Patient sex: M
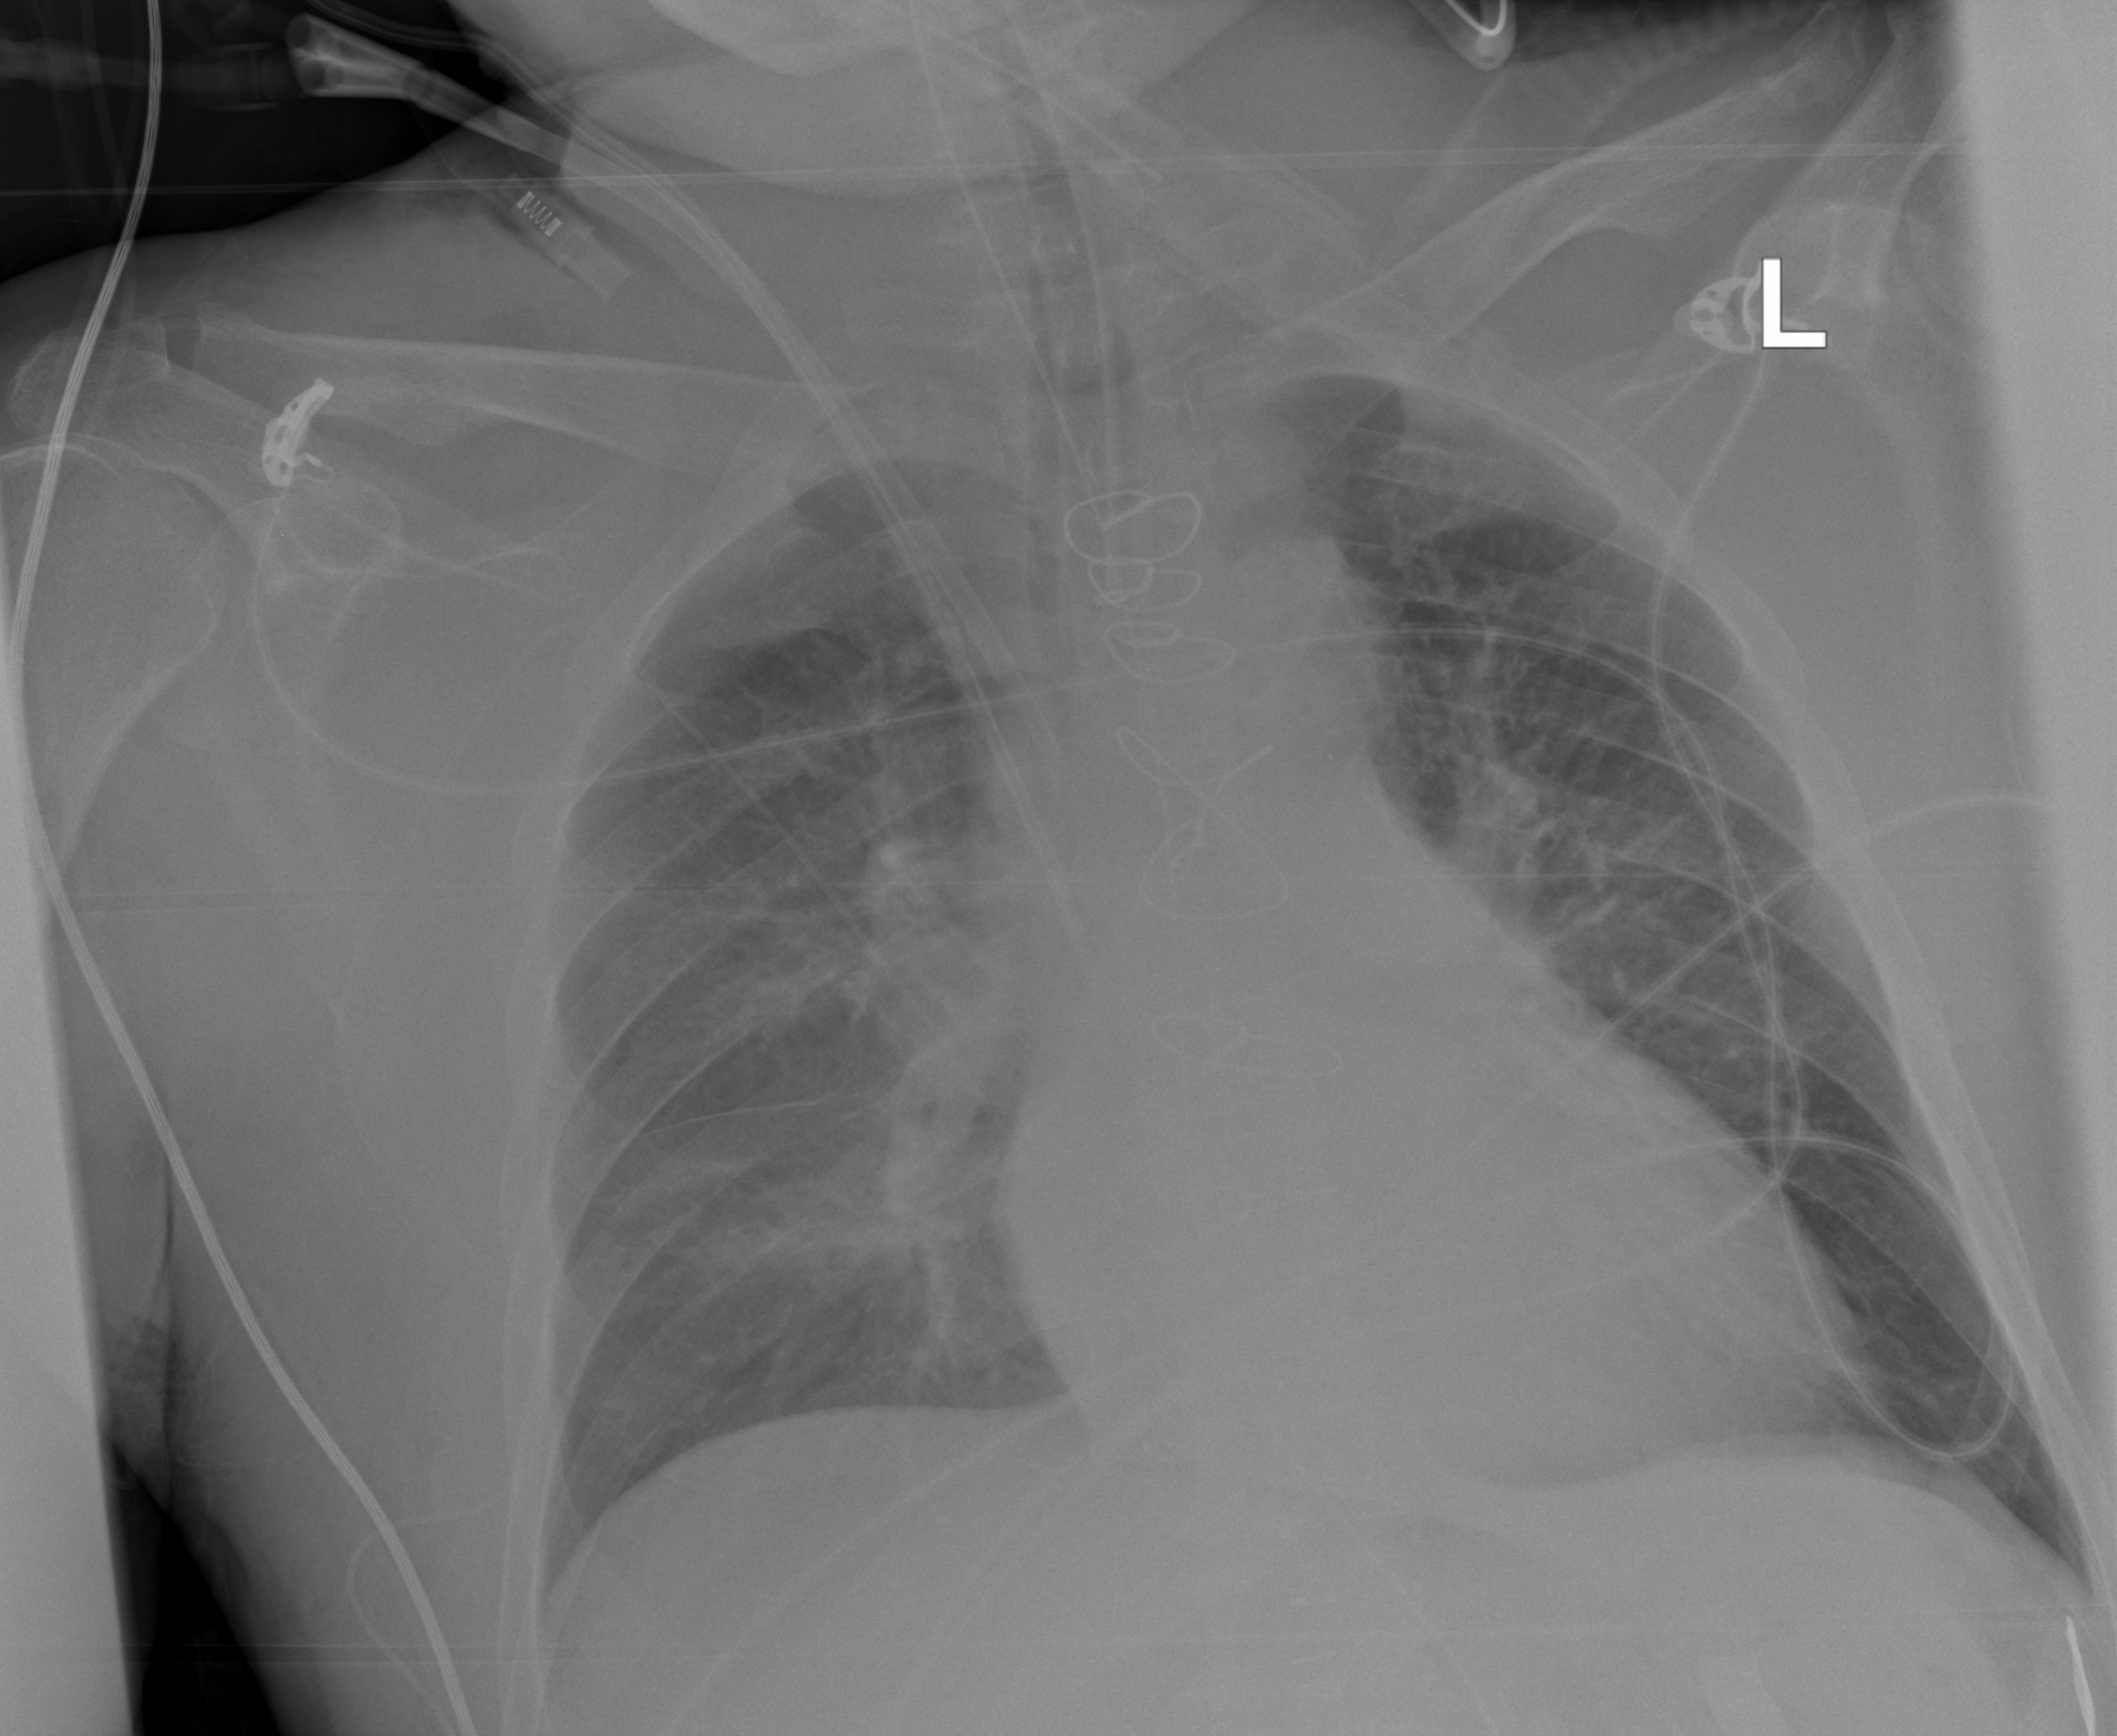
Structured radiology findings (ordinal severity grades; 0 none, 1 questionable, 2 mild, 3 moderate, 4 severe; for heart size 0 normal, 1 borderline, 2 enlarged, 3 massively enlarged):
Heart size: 1
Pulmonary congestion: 1
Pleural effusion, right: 0
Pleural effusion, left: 0
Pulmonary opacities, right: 0
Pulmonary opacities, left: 0
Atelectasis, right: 2
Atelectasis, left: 0